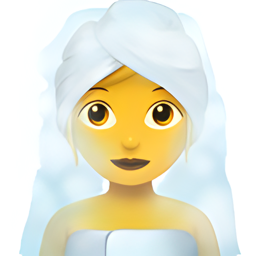
Name: woman in steamy room
Emoji: 🧖‍♀️
Group: People & Body
Sub-group: person-activity